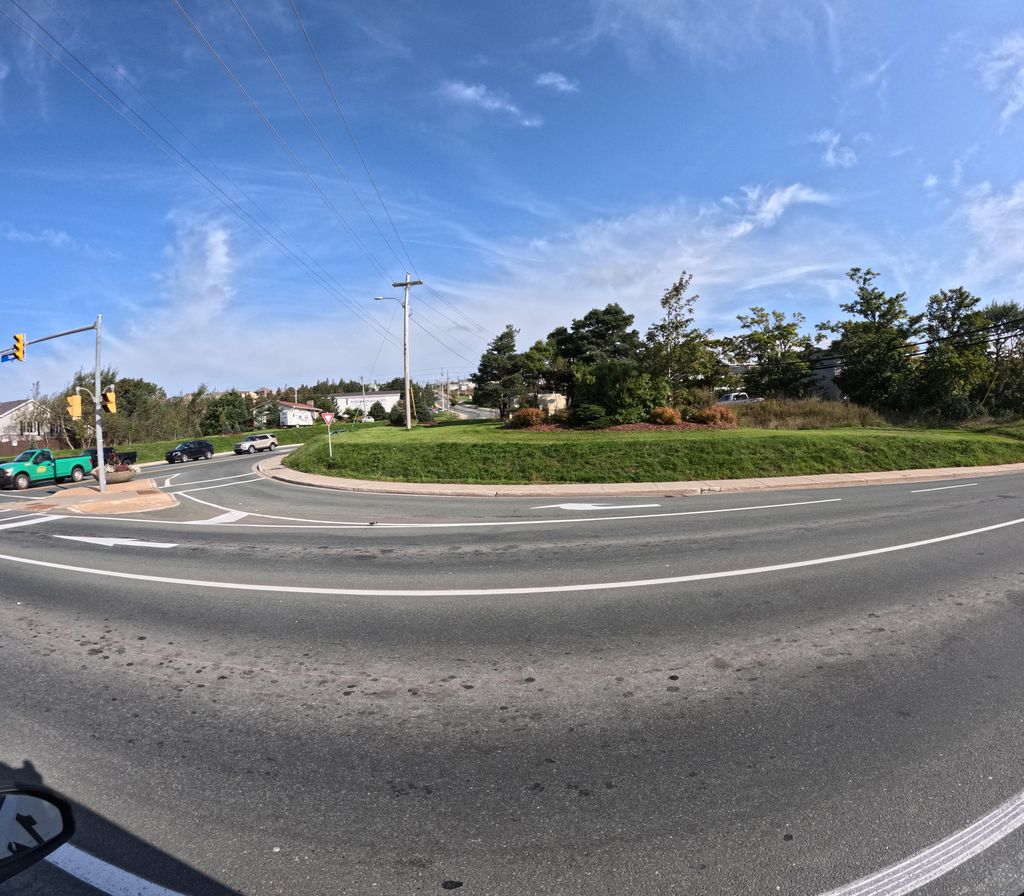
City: st_johns